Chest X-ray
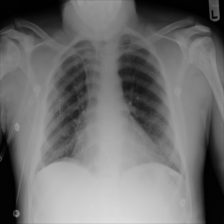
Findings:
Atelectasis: negative
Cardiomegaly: negative
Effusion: negative
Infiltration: negative
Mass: negative
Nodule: negative
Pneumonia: negative
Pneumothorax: negative
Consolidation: negative
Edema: negative
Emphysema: negative
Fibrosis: negative
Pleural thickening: negative
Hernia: negative